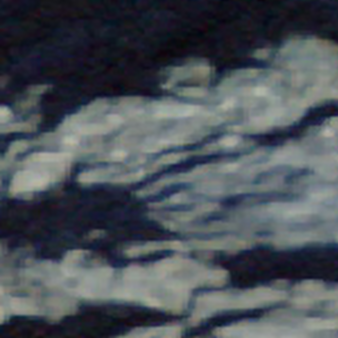
Label: other